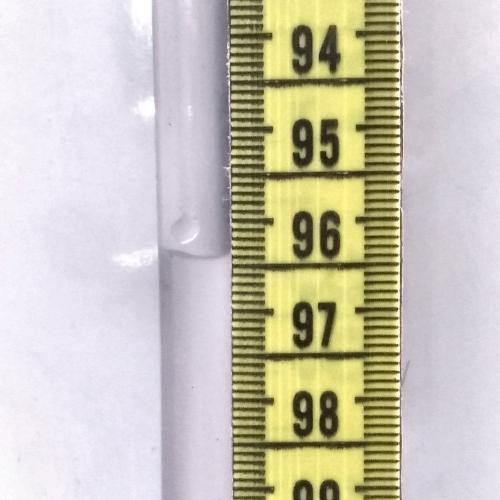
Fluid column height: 96.4 cm